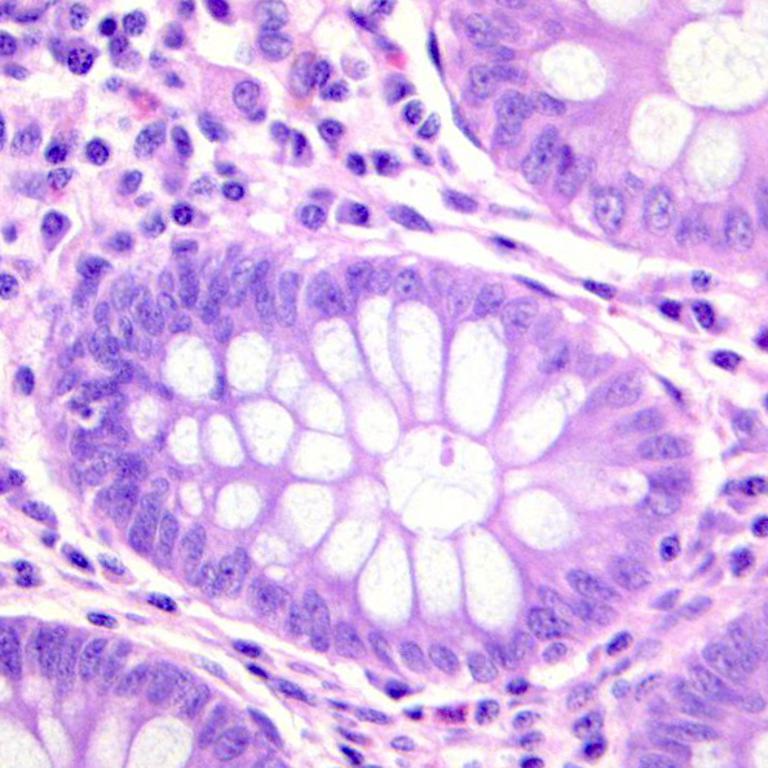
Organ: colon
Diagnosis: benign